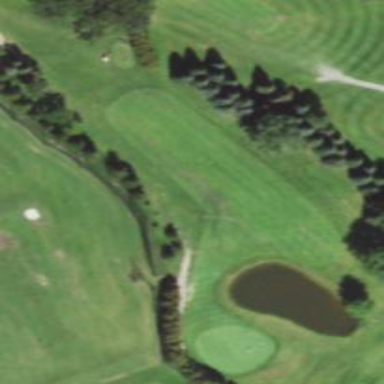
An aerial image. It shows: Golf pitch for leisure land.